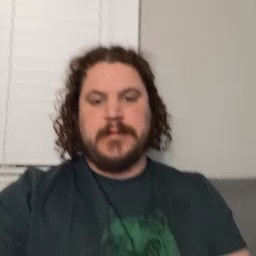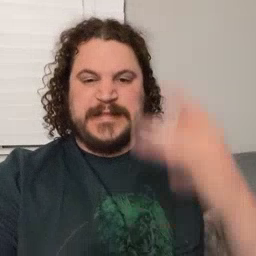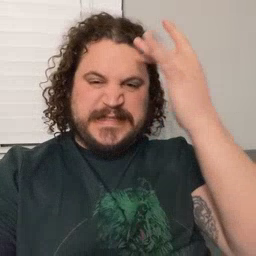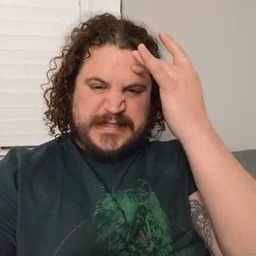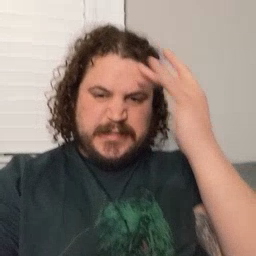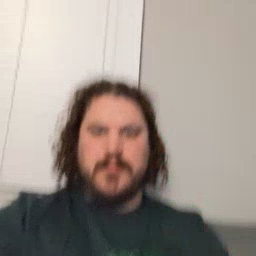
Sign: sick